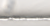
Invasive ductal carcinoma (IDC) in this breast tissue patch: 0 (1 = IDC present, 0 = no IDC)